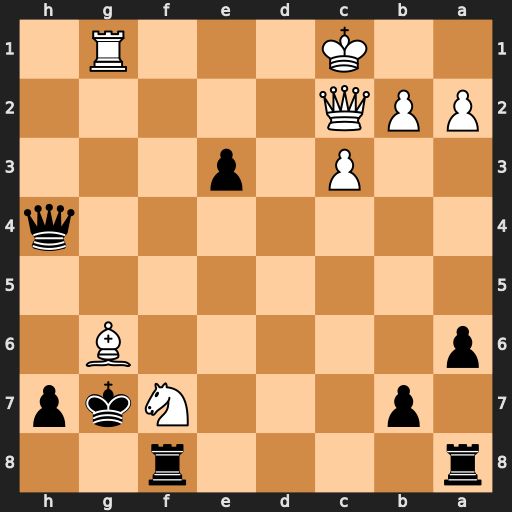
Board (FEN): r4r2/1p3Nkp/p5B1/8/7q/2P1p3/PPQ5/2K3R1
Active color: b
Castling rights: -
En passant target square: -
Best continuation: Qf2 Qd1 Qd2+ Qxd2 exd2+ Kxd2 hxg6